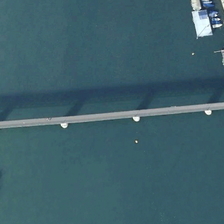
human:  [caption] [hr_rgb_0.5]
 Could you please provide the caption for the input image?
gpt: a long bridge is over a green river with several boats near it .

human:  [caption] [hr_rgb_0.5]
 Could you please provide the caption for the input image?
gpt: a long bridge is over a green river with several boats near it .

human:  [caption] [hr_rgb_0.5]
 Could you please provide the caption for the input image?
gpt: a long bridge is over a green river with several boats near it .

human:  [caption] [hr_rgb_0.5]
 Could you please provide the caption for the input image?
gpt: a long bridge is over a green river with several boats near it .

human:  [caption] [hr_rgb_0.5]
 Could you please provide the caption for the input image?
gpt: a long bridge is over a green river with several boats near it .